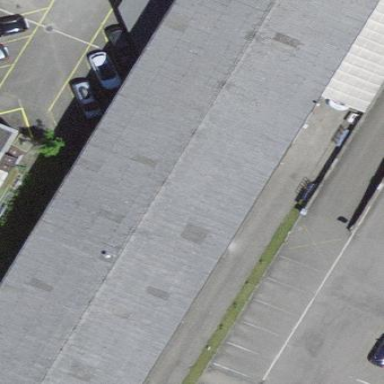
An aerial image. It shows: Warehouse.